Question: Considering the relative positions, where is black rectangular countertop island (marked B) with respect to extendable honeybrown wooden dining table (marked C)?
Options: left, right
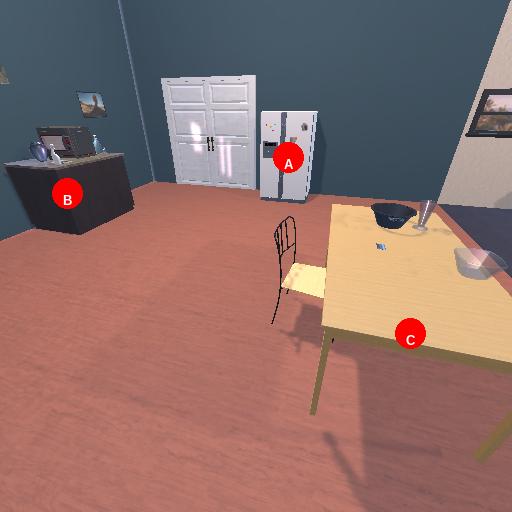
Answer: left